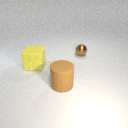
large brown rubber cylinder to the left of small brown metal sphere